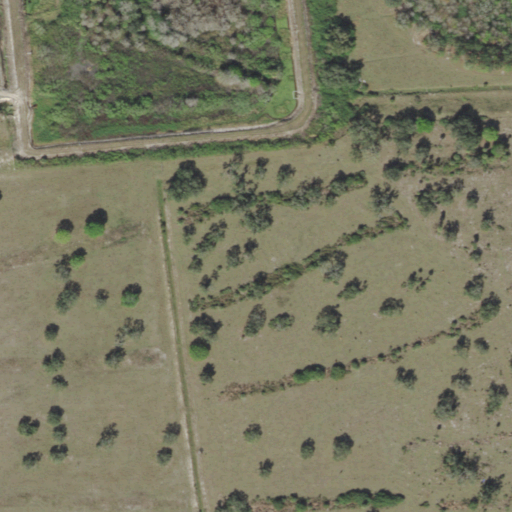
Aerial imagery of island in Florida named Coffee Mill Hammock containing woody wetlands, pasture, herbaceous wetlands, grassland, and cultivated crops